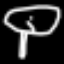
Label: mushroom